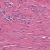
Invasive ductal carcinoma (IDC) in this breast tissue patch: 0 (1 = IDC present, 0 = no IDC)